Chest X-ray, PA view. Patient: 44 years old, sex M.
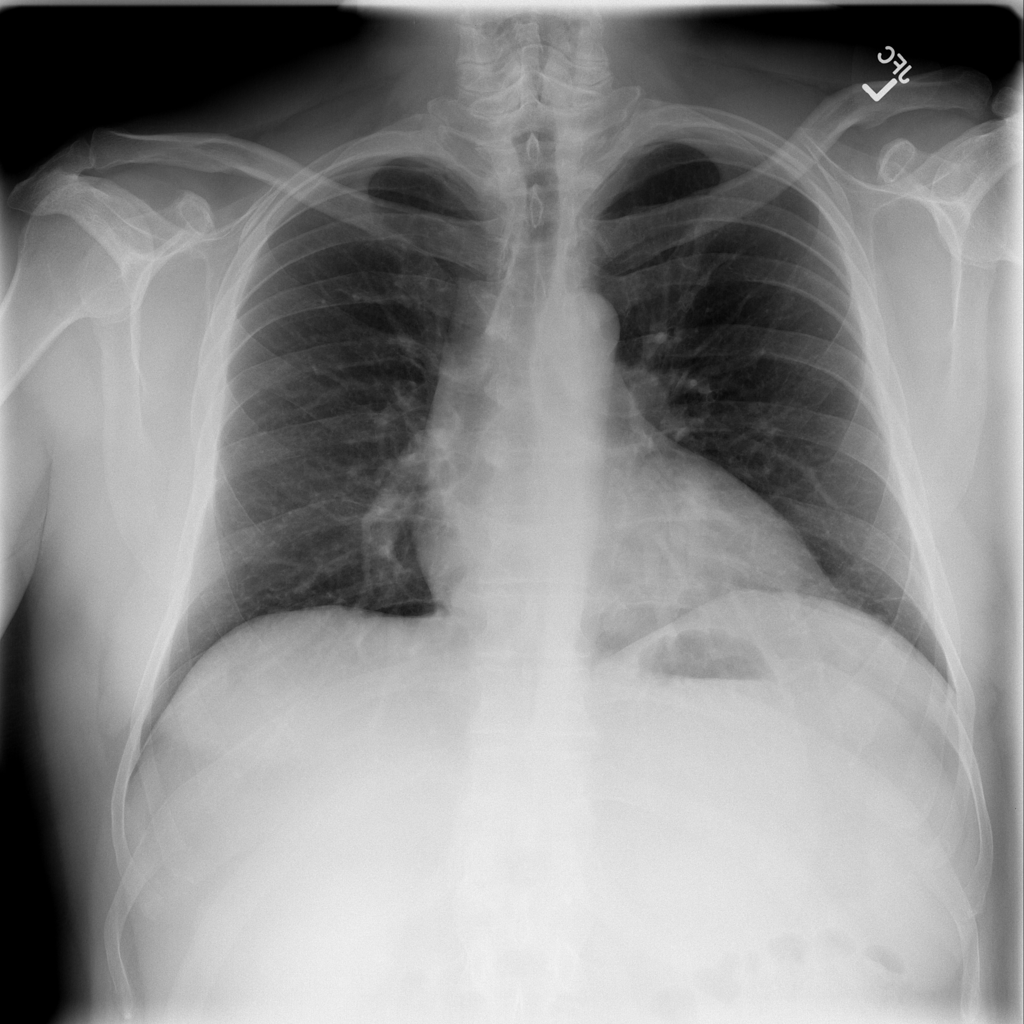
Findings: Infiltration